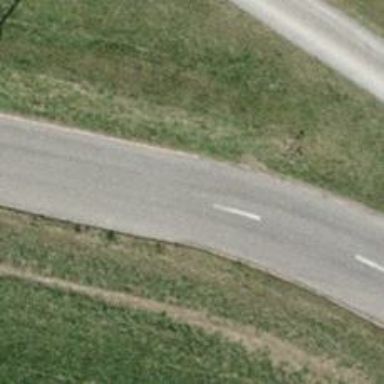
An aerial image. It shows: Unclassified road with asphalt surface.